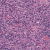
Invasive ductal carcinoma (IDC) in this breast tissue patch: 1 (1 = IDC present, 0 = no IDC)